Question: I created a "Trade Movie Records" project in Xcode, and when I run app, it uses under icon the "Trade movie records" label, why? How can I force use small capital?
I change Bundle name to "Trade movie records", that was the trick, thanks.

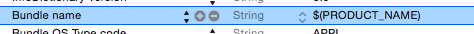
Answer: Check the <URL> key in your Info.plist.